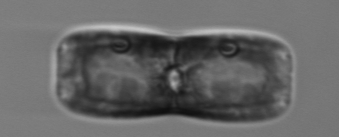
Label: pennate_morphotype1